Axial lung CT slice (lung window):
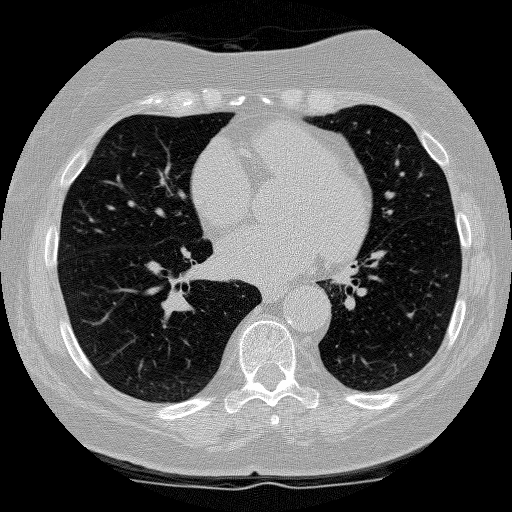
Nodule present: no